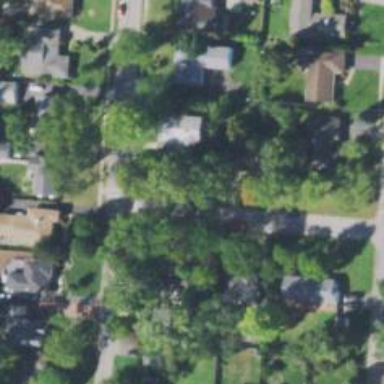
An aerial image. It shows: Residential driveway designated as service road.